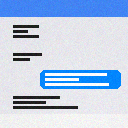
Screen state: on